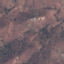
Land use / land cover class: HerbaceousVegetation